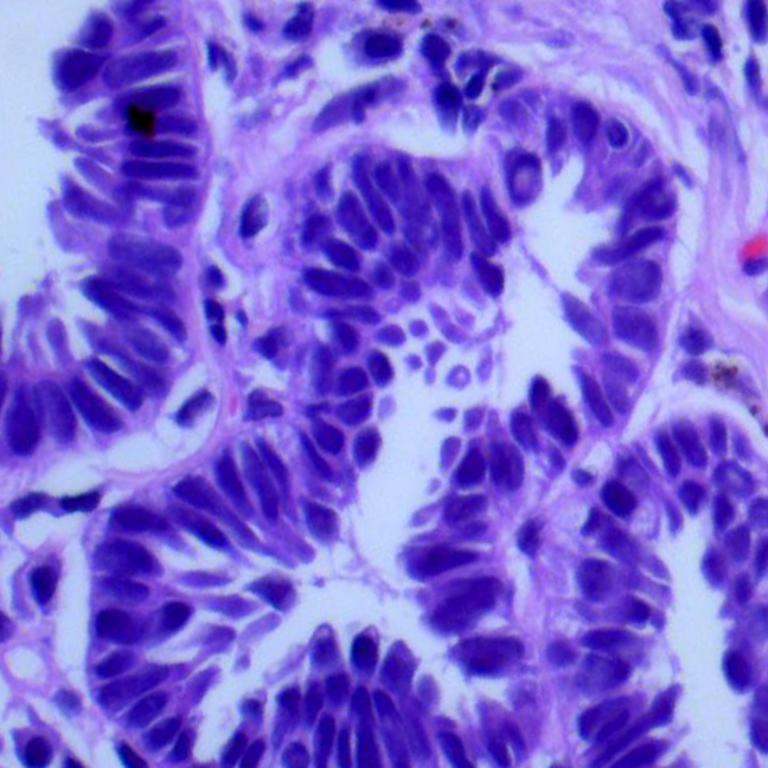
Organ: lung
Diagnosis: adenocarcinomas